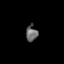
Tissue: prostate
Cell type: T cells
Senescence score: 0.3415
Nuclear area (px): 180
Mean DAPI intensity: 103.967